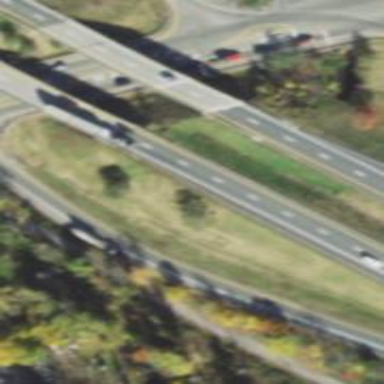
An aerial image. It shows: Asphalt motorway link.